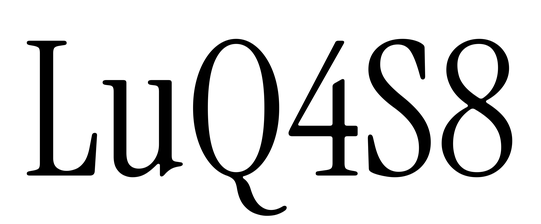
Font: InstrumentSerif-Regular